Question: I am new to Instruments in iOS. I am trying to find the memory leak in instruments and using Xcode 4.5.2 and following this tutorial: <URL>.
I am able to find the memory leak and able to press the arrow to go to history of the memory leak item. But when i double-click any of them, it doesn't show the line it is causing the memory leak.
The image is like this:

What am i doing wrong? Need some guidance... Thanks..
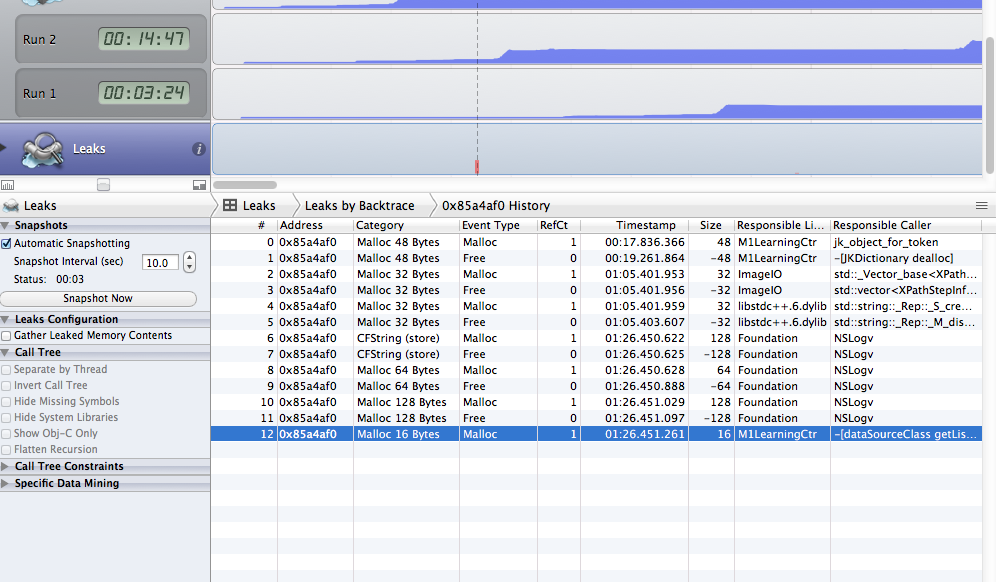
Answer: I had trouble finding it at first too. Here's how:
1. Select the Leaks instrument (obviously).
2. Show the "Extended Detail" Pane by clicking the Icon in the toolbar that toggles it from the right.
3. Select Your leaked item from the list.
4. Double Click on the entry there you see your Application Name and/or one of your Classes, which has a User Icon next to it to take you to the problematic code. (There can be more than one)

Double clicking that (4), will take you directly to the file, and line of code in question: